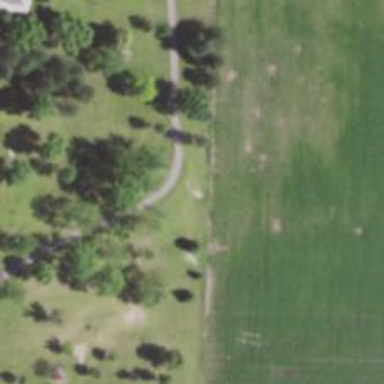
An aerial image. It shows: Disc golf tee.